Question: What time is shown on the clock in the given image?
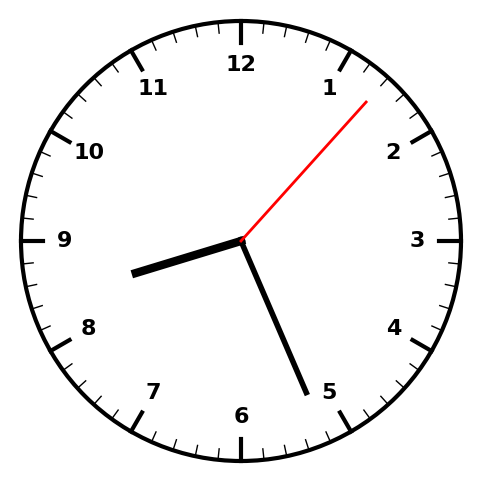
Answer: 08:26:07